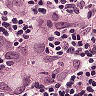
Metastatic tissue present: yes